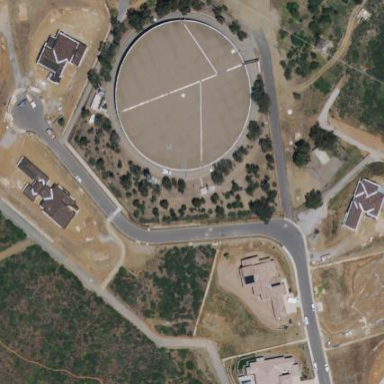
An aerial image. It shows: Storage tank that is man-made.